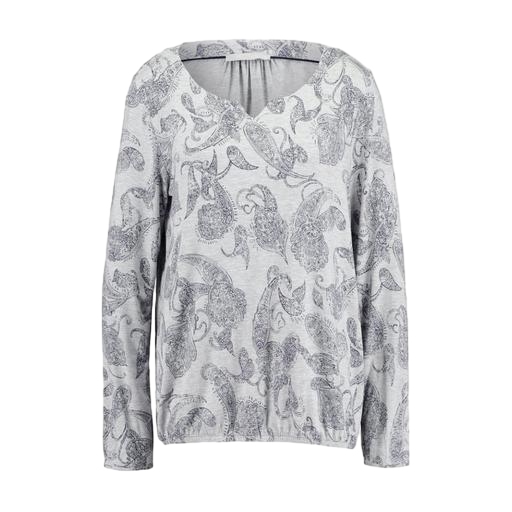
grey and white printed shirt, grey printed shirt, gray printed long sleeve, white background